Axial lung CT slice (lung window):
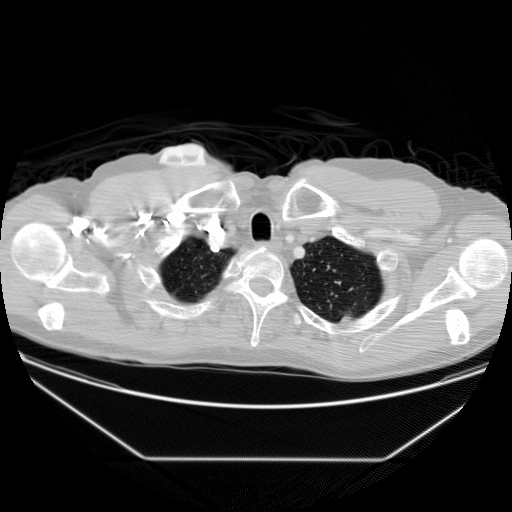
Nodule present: no